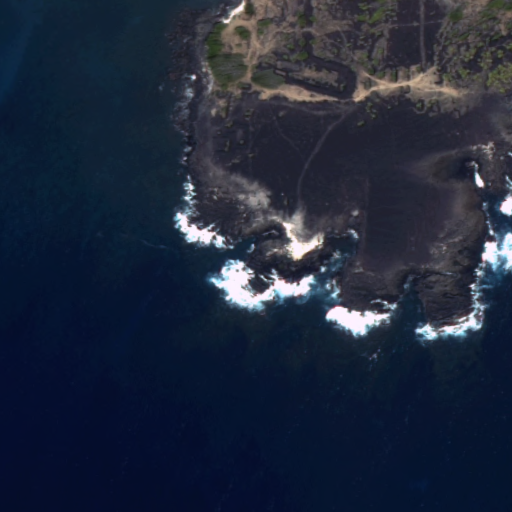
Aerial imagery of cape in Hawaii named Kou containing only unknown